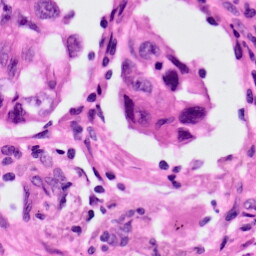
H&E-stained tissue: Lung